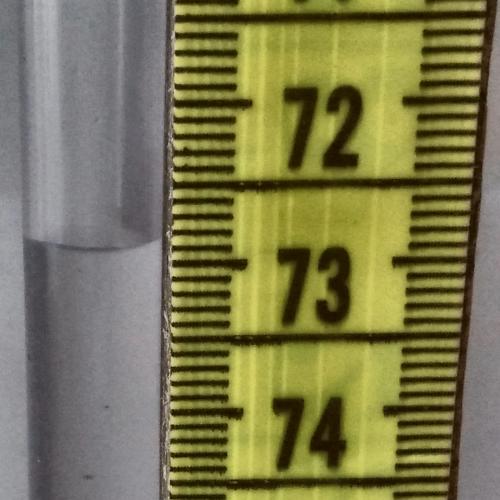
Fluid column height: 72.9 cm